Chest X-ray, PA view. Patient: 63 years old, sex F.
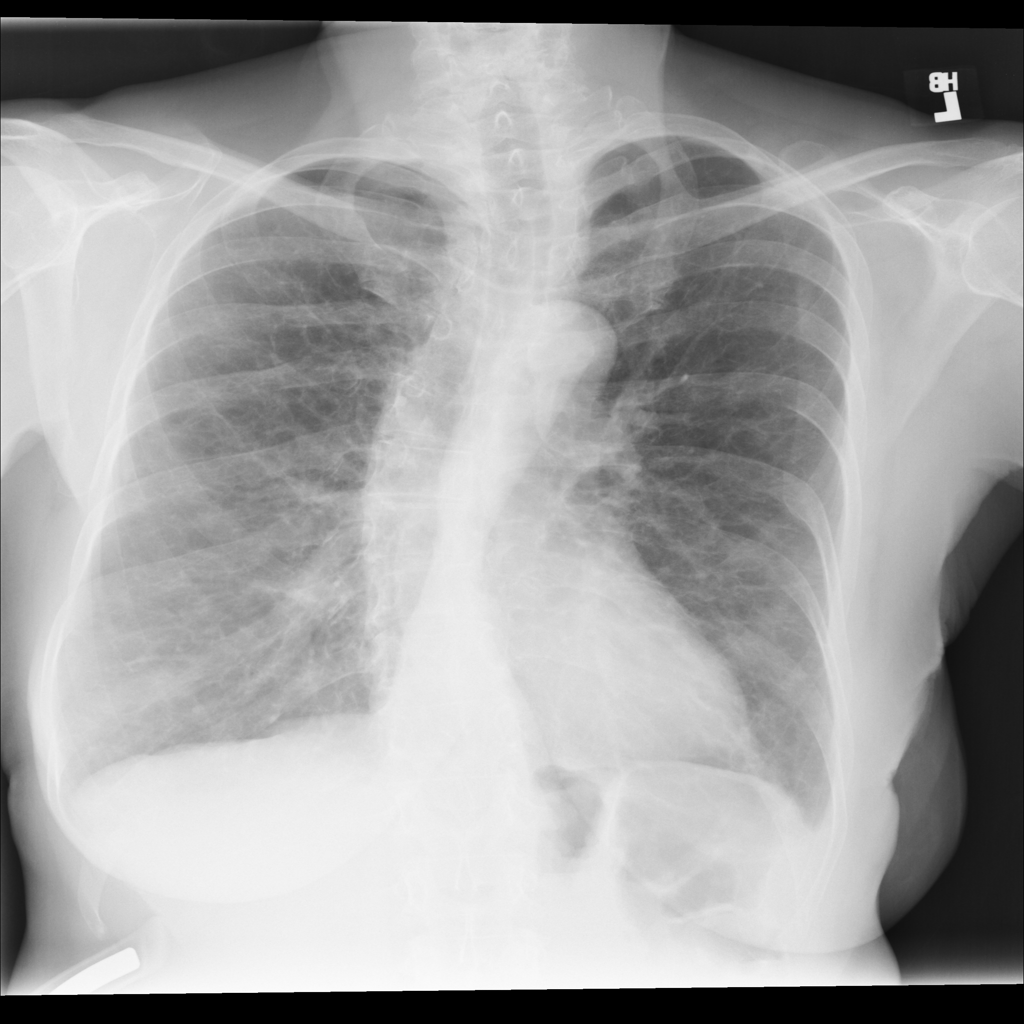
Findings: No Finding